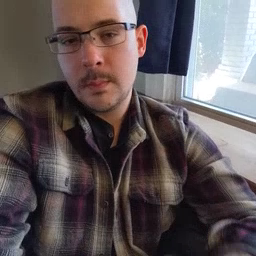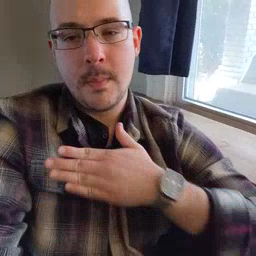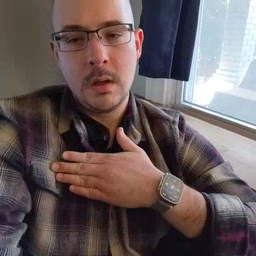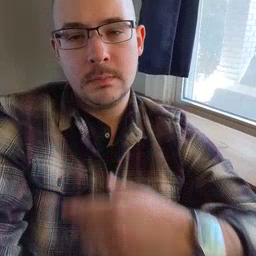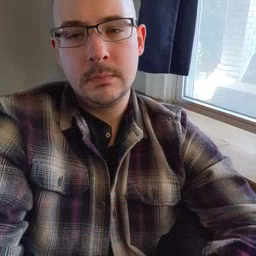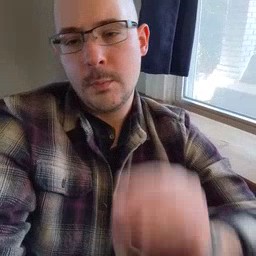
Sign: minemy